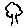
Label: tree